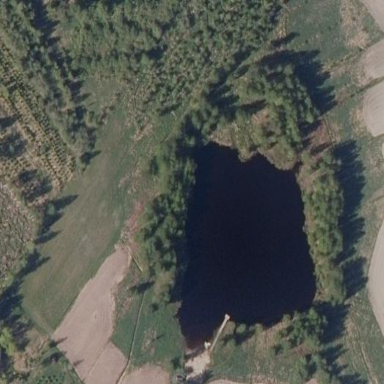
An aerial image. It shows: Peaceful pond surrounded by nature.